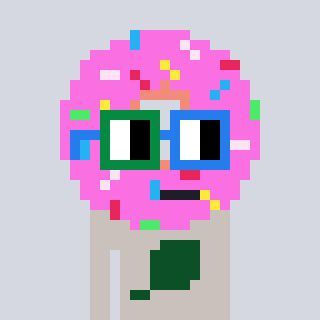
a pixel art character with square green and blue glasses, a doughnut-shaped head and a foggrey-colored body on a cool background